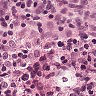
Metastatic tissue present: no